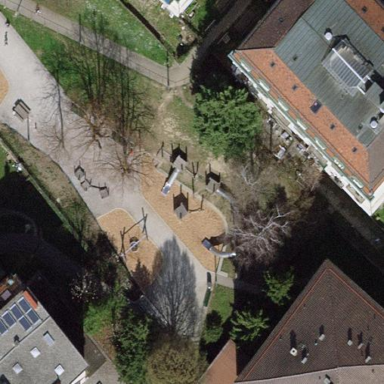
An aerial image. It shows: Playground area for leisure activities on the land.